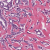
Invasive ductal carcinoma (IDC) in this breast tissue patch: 1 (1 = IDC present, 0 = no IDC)